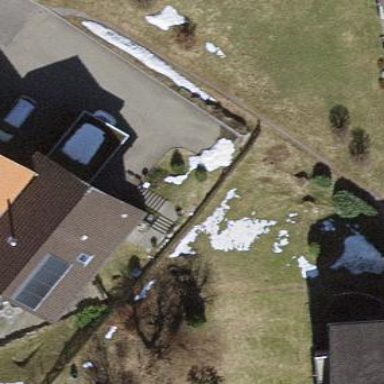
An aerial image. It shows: Simple house.